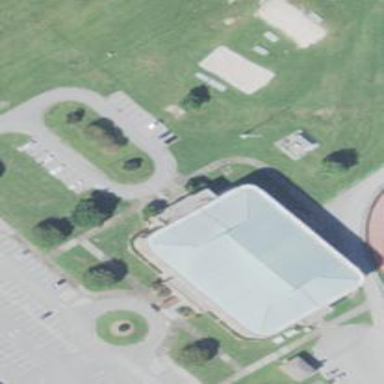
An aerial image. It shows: Sports center building designed for basketball.